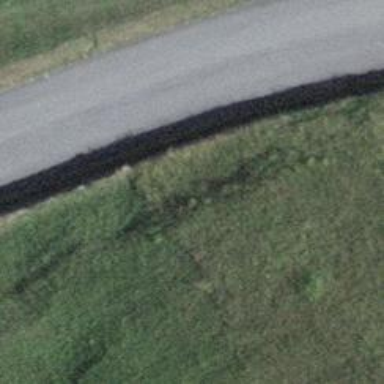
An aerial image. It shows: Retaining wall.